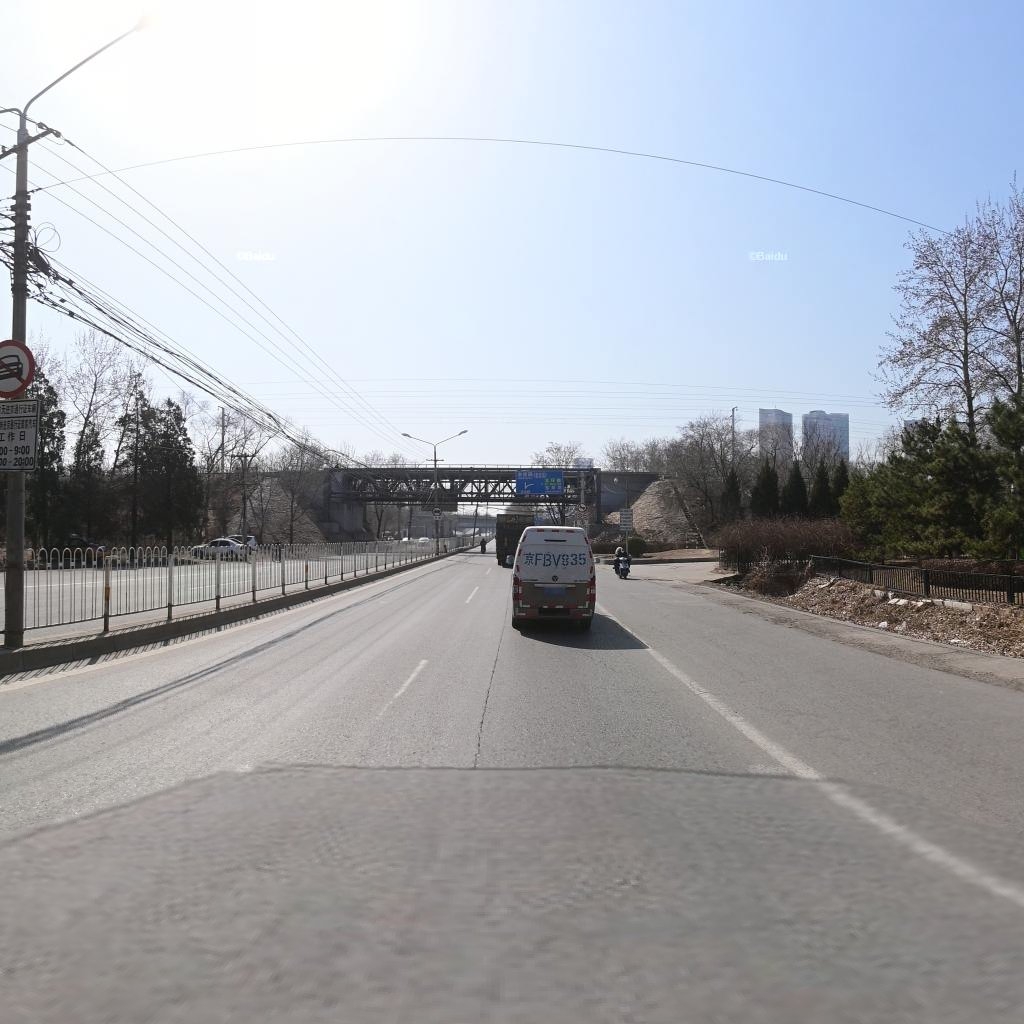
Region: Chaoyang
Road damage annotations: longitudinal crack, longitudinal crack